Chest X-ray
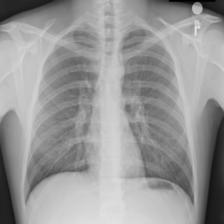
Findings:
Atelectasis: negative
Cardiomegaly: negative
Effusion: negative
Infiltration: negative
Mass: negative
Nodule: negative
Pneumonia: negative
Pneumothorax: negative
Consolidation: negative
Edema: negative
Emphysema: negative
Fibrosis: negative
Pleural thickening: negative
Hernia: negative